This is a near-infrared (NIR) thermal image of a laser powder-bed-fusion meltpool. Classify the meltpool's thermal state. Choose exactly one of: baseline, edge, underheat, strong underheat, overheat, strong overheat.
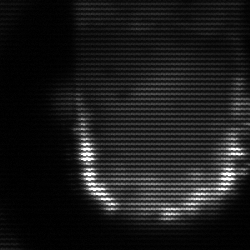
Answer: baseline